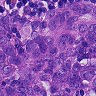
Metastatic tissue present: yes